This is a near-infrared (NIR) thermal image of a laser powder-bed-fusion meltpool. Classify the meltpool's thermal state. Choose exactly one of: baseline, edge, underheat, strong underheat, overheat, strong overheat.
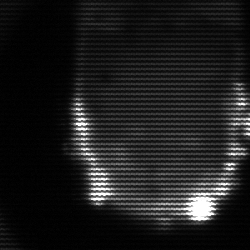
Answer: baseline